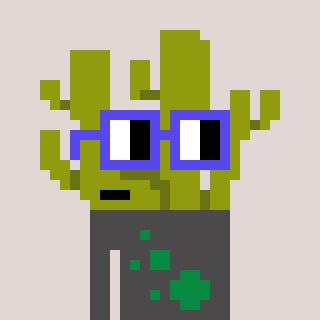
a pixel art character with square blue glasses, a cactus-shaped head and a grayscale-colored body on a warm background